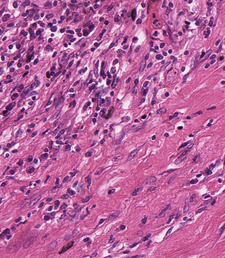
Tumor epithelial tissue: no
Tumor-associated stroma tissue: yes
Normal tissue: no